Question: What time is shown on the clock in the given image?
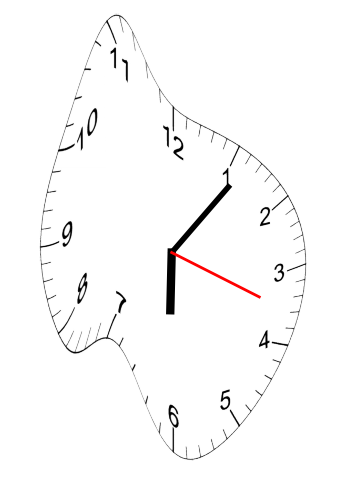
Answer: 06:06:18